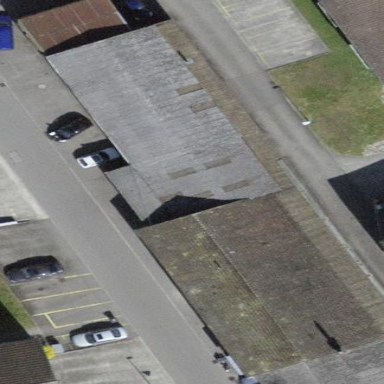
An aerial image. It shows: Building with tile roof.